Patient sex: F
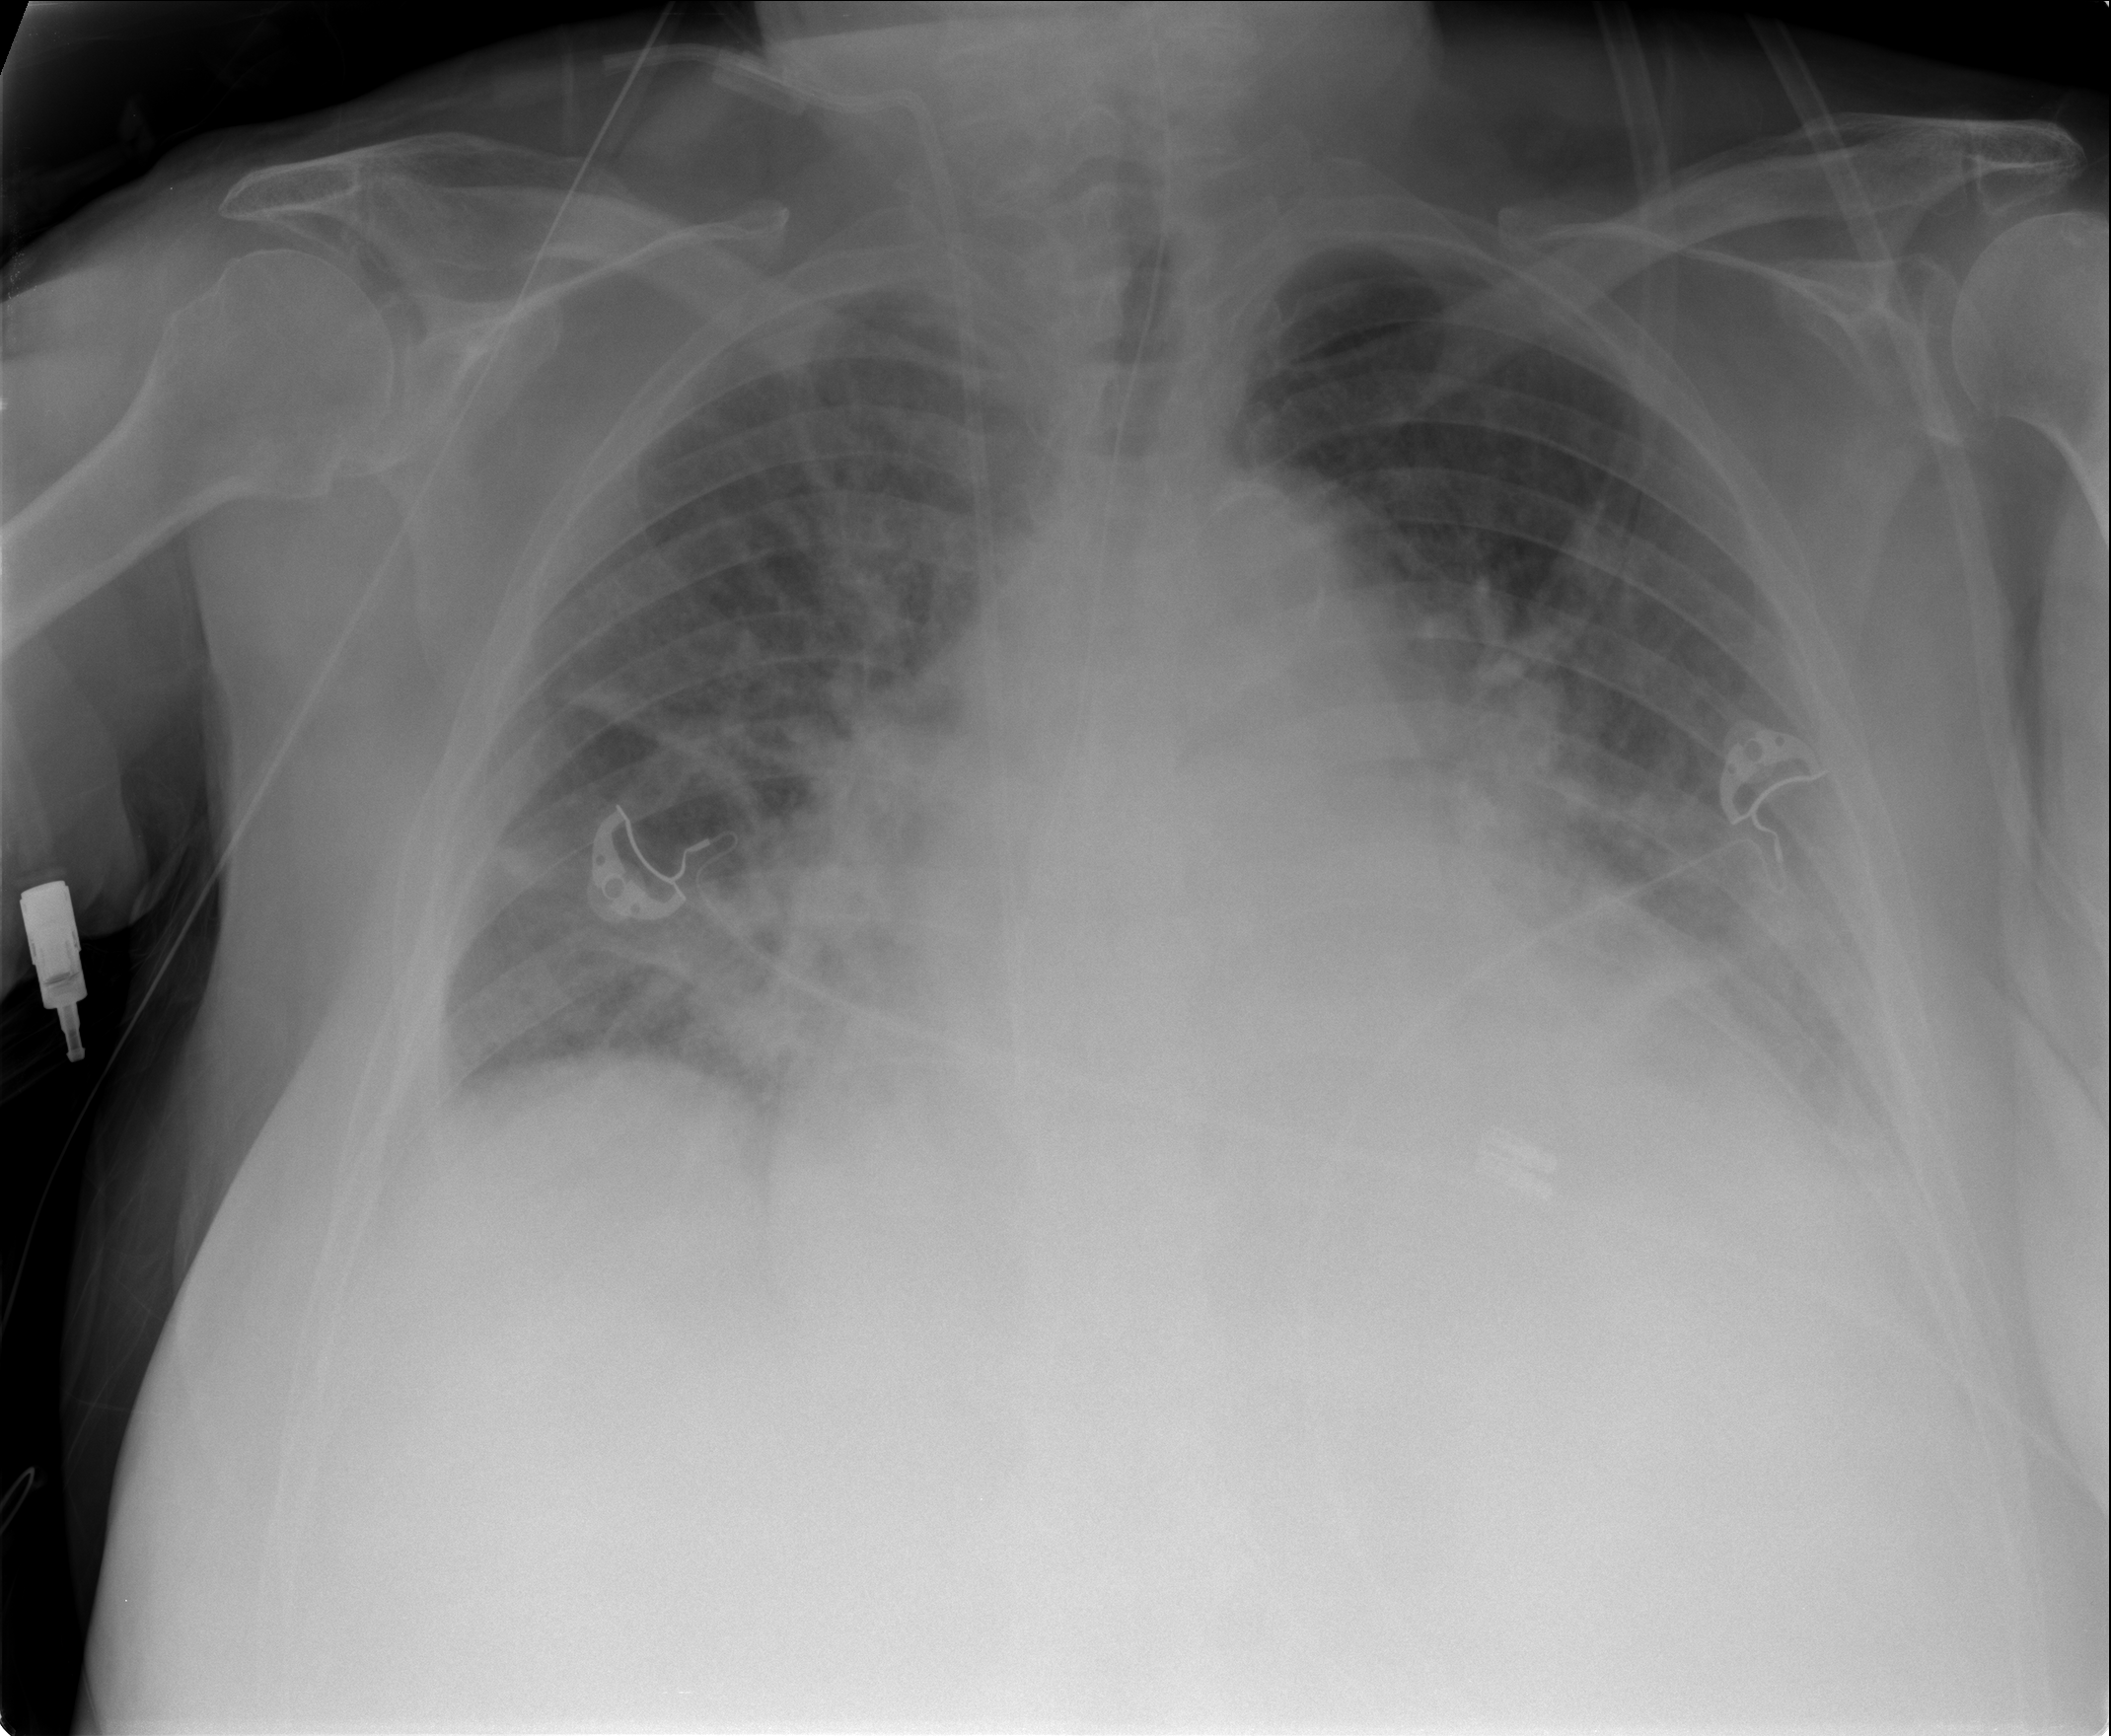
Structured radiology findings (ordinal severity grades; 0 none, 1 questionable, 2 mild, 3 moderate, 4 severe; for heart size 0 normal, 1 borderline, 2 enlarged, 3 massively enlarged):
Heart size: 3
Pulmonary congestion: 3
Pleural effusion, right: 2
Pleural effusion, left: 2
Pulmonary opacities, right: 2
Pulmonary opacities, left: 2
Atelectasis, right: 2
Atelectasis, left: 2